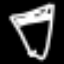
Label: diamond